Aerial crown-view tile of a tropical tree (Barro Colorado Island, Panama), acquired 20250124:
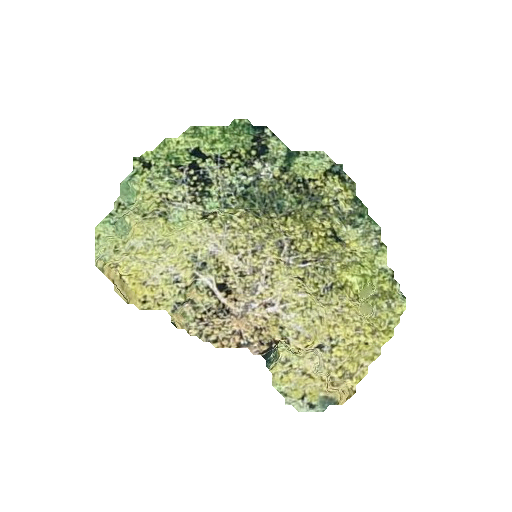
Species: Ceiba pentandra
GBIF accepted scientific name: Ceiba pentandra
Crown area: 84.611 m²